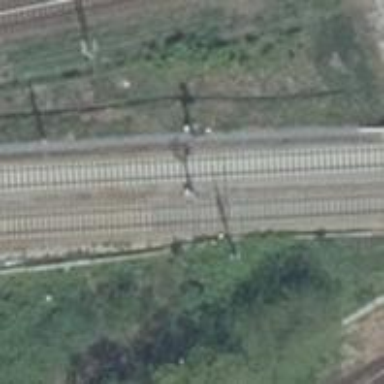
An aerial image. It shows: Railway signal.